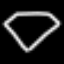
Label: diamond